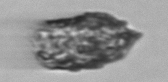
Label: Tintinnopsis